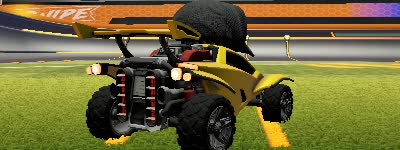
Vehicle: octane